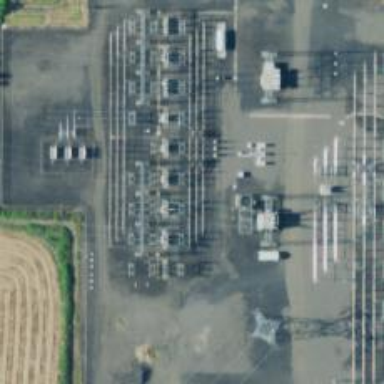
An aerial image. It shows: Outdoor switch for power.